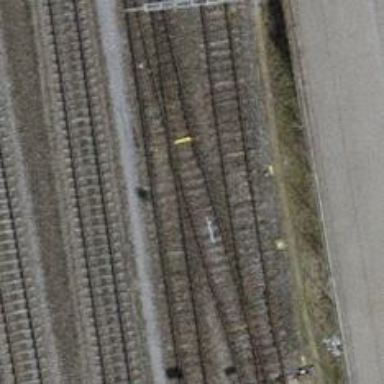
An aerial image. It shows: Single-track railway siding with electrified contact lines.